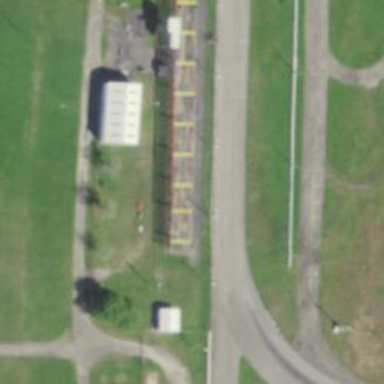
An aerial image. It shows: Raceway for motor sports.